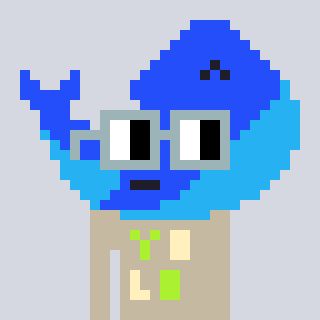
a pixel art character with square dark gray glasses, a whale-shaped head and a bege-colored body on a cool background